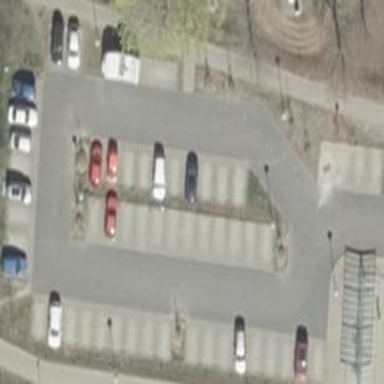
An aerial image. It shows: Parking area with surface parking. It includes park and ride facilities.